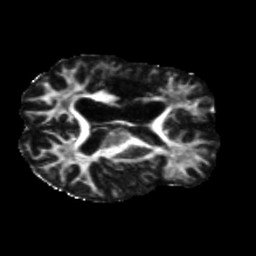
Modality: FA
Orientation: axial
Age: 58
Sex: male
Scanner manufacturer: siemens
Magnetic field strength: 3 T
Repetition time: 5.25 s
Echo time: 0.08 s